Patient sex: M
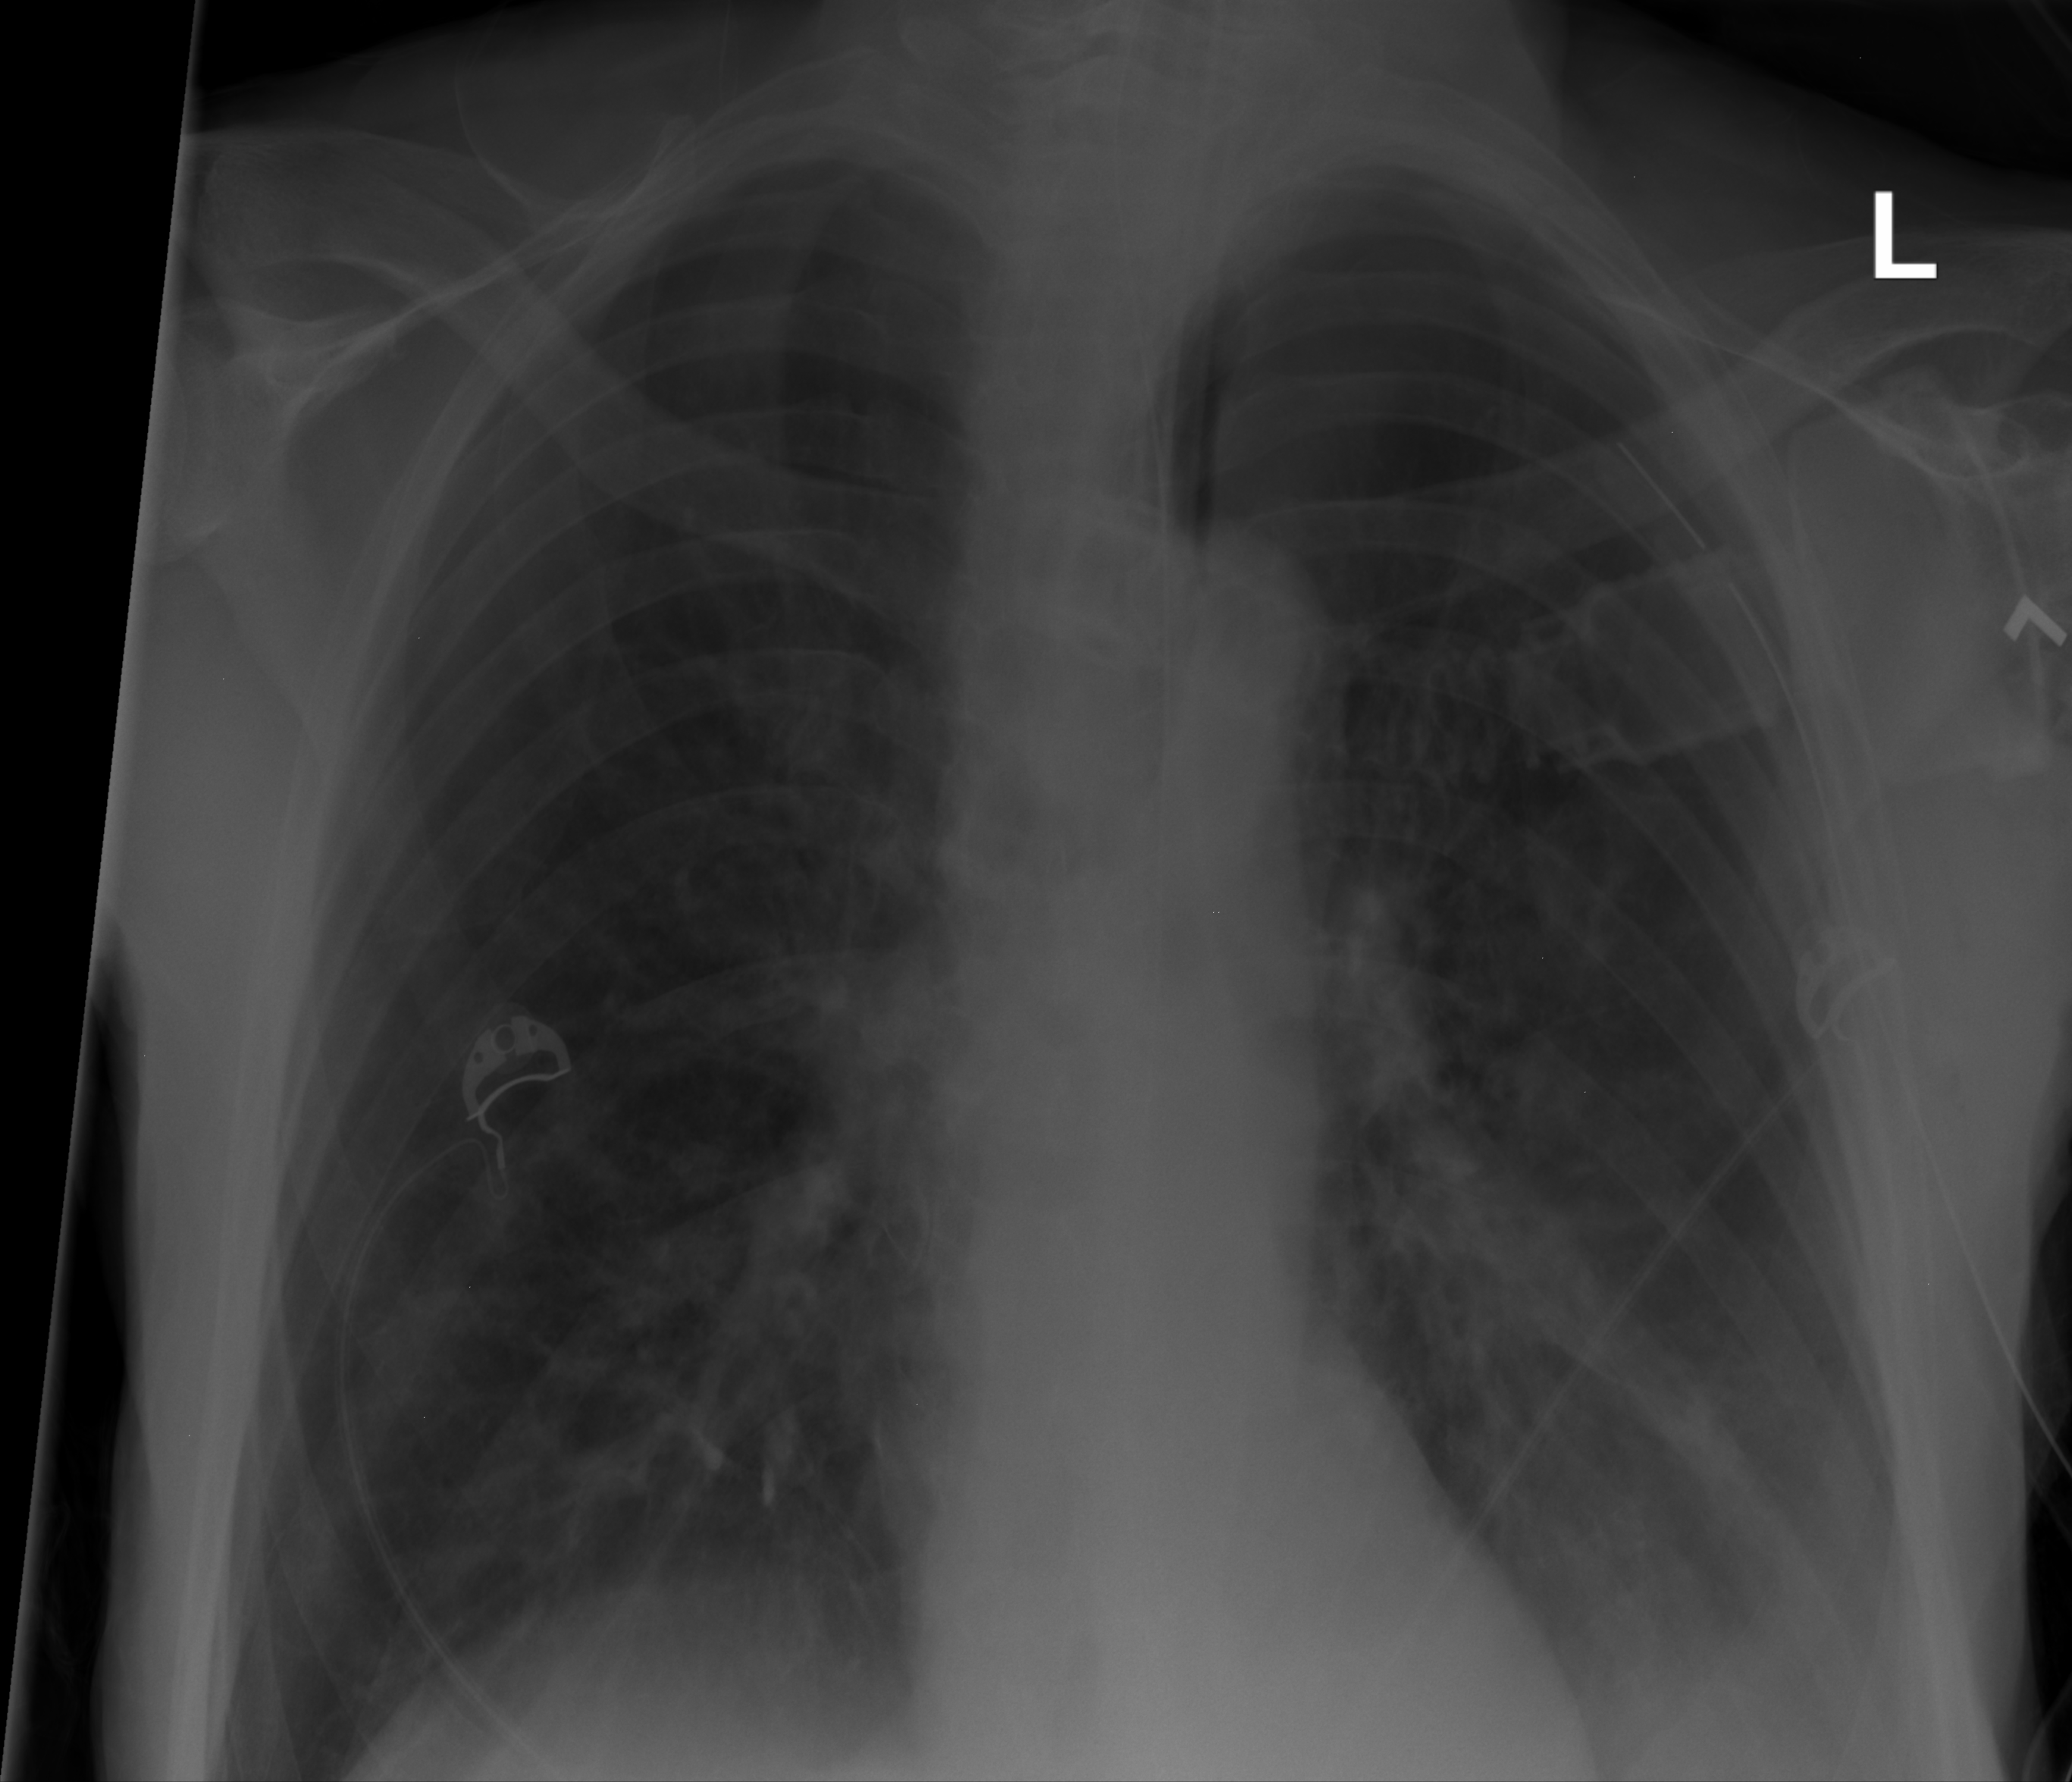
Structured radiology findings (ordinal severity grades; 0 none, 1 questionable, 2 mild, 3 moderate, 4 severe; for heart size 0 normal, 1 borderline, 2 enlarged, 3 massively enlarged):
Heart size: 0
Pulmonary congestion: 2
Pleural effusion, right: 0
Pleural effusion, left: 2
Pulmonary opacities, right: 0
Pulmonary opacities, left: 0
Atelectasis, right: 0
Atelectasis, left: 2